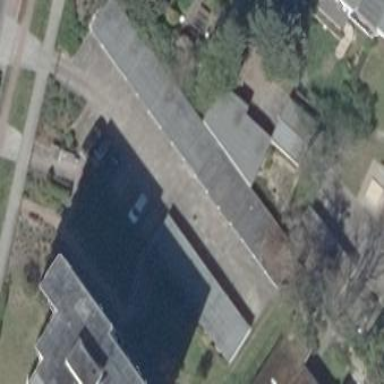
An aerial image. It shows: Flat roofed garages.